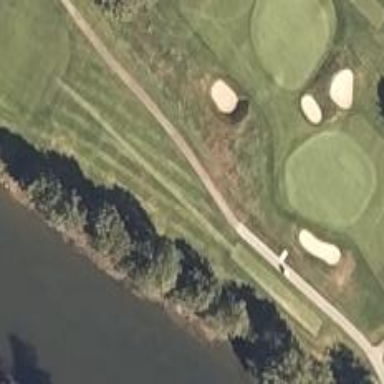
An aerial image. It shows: Path for both roads and golfers.